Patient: sex M, age 57
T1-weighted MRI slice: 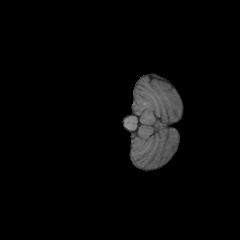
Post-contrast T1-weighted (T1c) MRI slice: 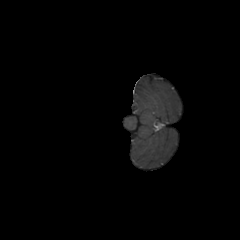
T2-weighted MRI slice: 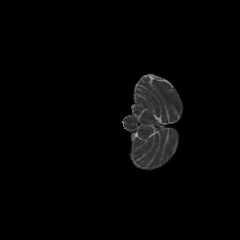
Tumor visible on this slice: no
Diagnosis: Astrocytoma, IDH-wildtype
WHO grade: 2